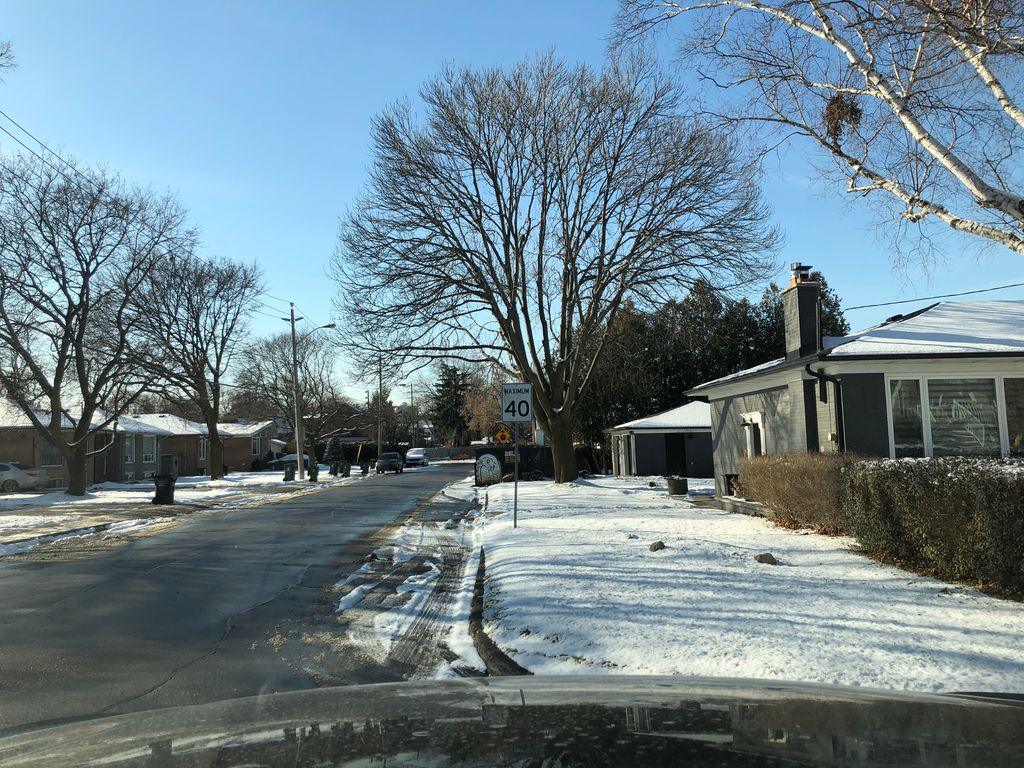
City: toronto